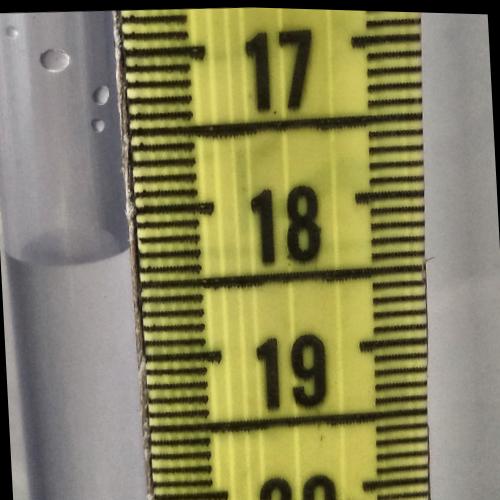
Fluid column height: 18.3 cm